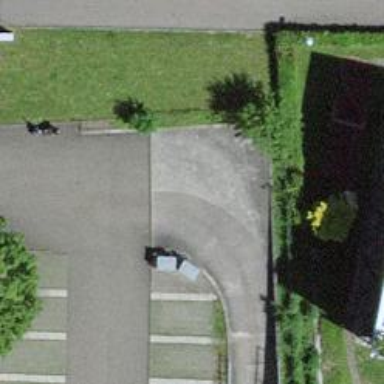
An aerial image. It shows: Driveway with paved surface.